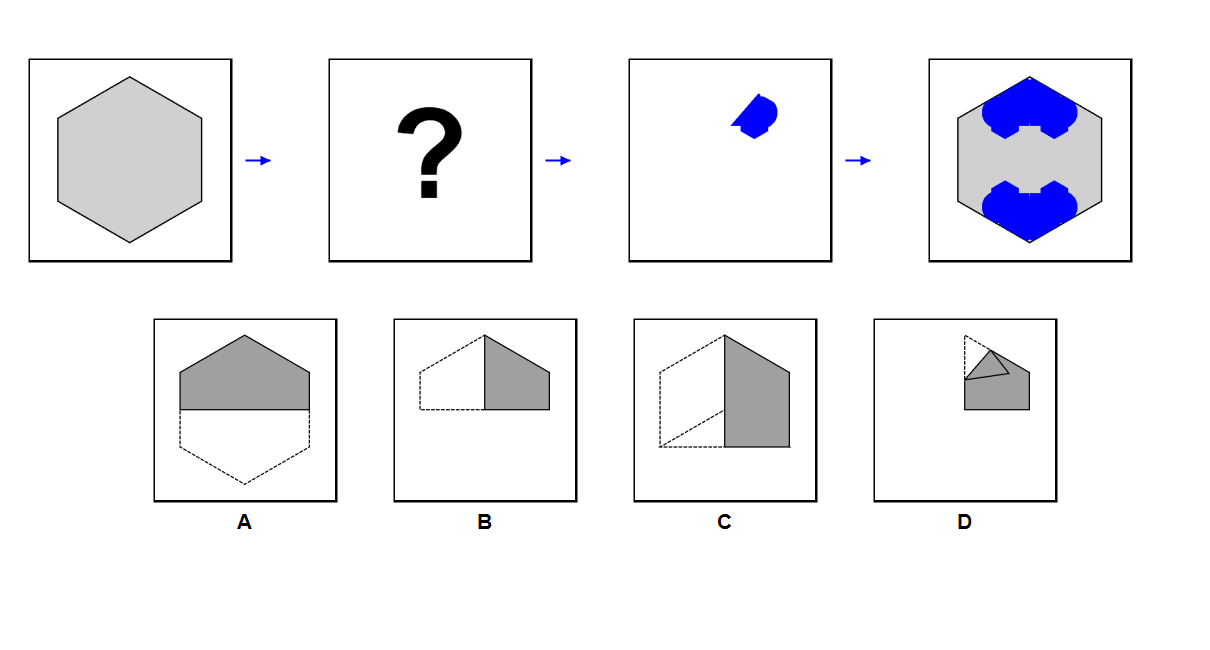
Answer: C